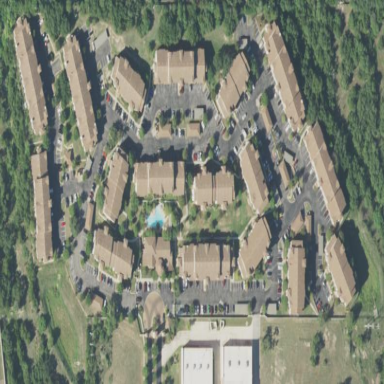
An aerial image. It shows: Residential area with apartments.